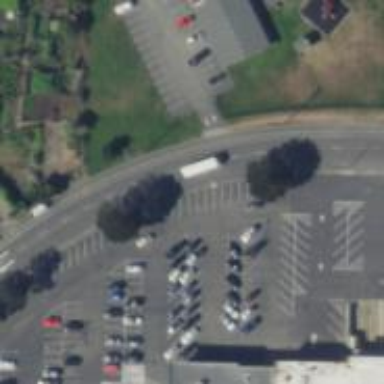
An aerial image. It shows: Parking area with asphalt surface.